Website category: jobs
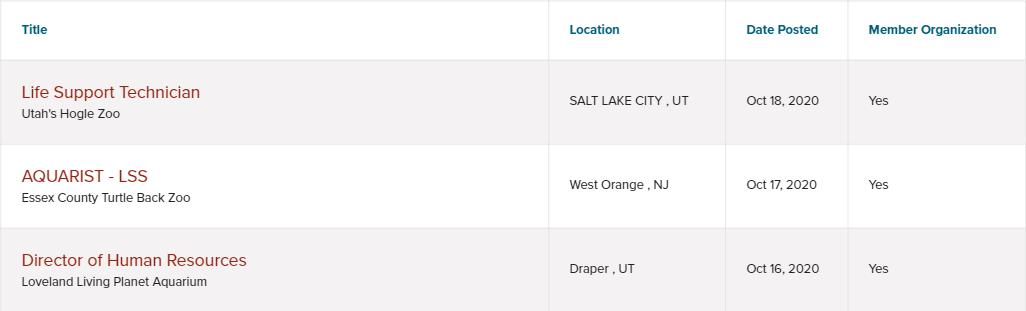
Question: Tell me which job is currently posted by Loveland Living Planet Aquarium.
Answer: Director of Human Resources

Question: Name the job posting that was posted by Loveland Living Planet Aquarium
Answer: Director of Human Resources

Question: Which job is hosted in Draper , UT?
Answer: Director of Human Resources

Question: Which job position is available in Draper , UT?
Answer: Director of Human Resources

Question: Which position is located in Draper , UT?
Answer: Director of Human Resources

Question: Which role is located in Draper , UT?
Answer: Director of Human Resources

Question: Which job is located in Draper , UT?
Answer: Director of Human Resources

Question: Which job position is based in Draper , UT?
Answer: Director of Human Resources

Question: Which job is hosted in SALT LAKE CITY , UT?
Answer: Life Support Technician

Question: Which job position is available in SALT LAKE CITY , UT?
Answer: Life Support Technician

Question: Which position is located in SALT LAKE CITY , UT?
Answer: Life Support Technician

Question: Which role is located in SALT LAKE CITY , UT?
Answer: Life Support Technician

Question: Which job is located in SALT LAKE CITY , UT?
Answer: Life Support Technician

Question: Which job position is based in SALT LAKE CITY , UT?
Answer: Life Support Technician

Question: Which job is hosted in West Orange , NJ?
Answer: AQUARIST - LSS

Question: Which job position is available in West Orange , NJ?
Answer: AQUARIST - LSS

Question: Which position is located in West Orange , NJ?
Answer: AQUARIST - LSS

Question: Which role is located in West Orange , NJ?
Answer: AQUARIST - LSS

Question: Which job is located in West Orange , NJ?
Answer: AQUARIST - LSS

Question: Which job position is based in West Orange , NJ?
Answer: AQUARIST - LSS